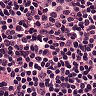
Metastatic tissue present: no